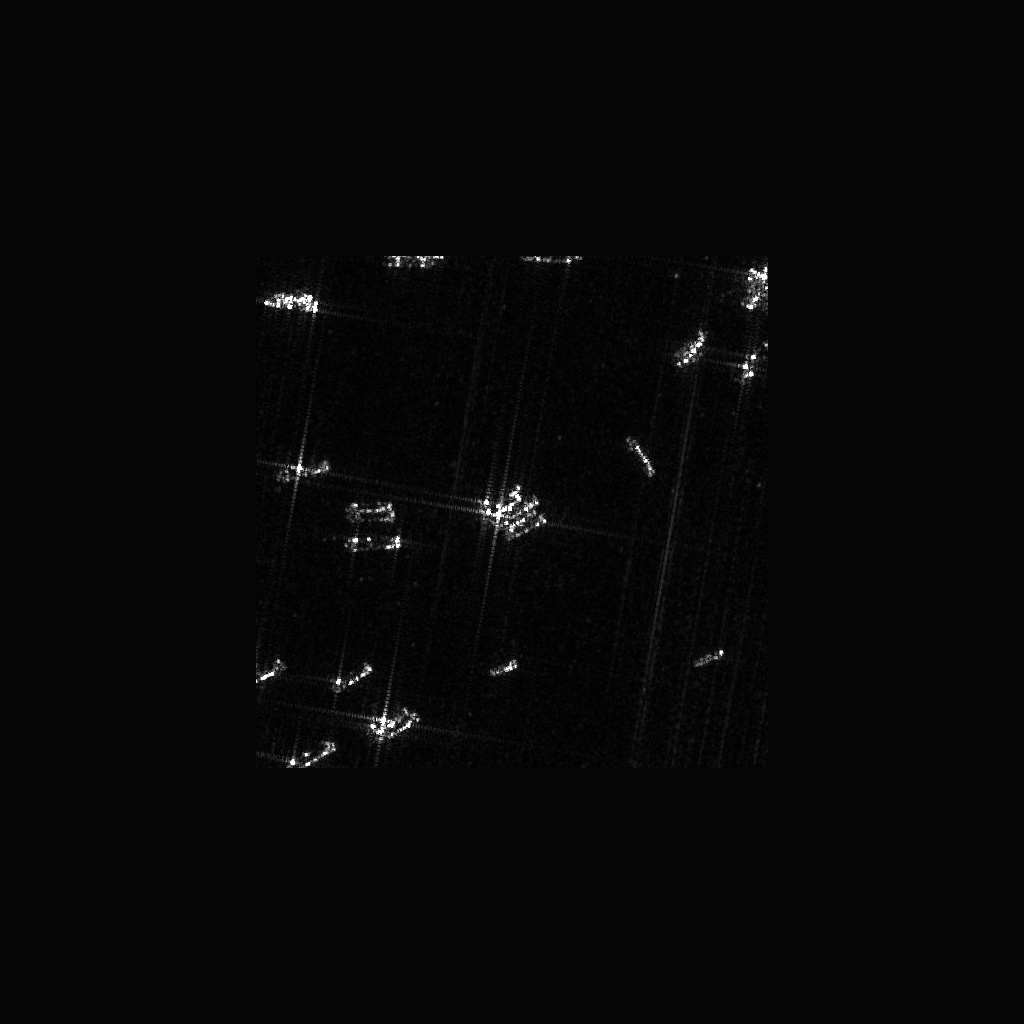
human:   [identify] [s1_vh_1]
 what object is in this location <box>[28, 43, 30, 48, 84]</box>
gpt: <ref>1 small dredger at the left</ref>

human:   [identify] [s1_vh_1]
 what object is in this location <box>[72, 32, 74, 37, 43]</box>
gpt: <ref>1 medium container at the right</ref>

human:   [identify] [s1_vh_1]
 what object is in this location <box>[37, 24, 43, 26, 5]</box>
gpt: <ref>1 medium container at the top</ref>

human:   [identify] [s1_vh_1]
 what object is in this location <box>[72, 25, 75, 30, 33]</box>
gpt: <ref>1 medium container at the top right</ref>